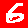
Digit: 6